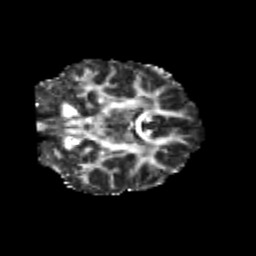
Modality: FA
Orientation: coronal
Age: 28
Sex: female
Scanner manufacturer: siemens
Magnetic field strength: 3 T
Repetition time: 3.5 s
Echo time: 0.113 s